Question: I've been trying to figure out how to get the products that match a certain category id but I have been unable to figure out how to move from category to products.
How would a query that basically selects all products that match a certain category id look?

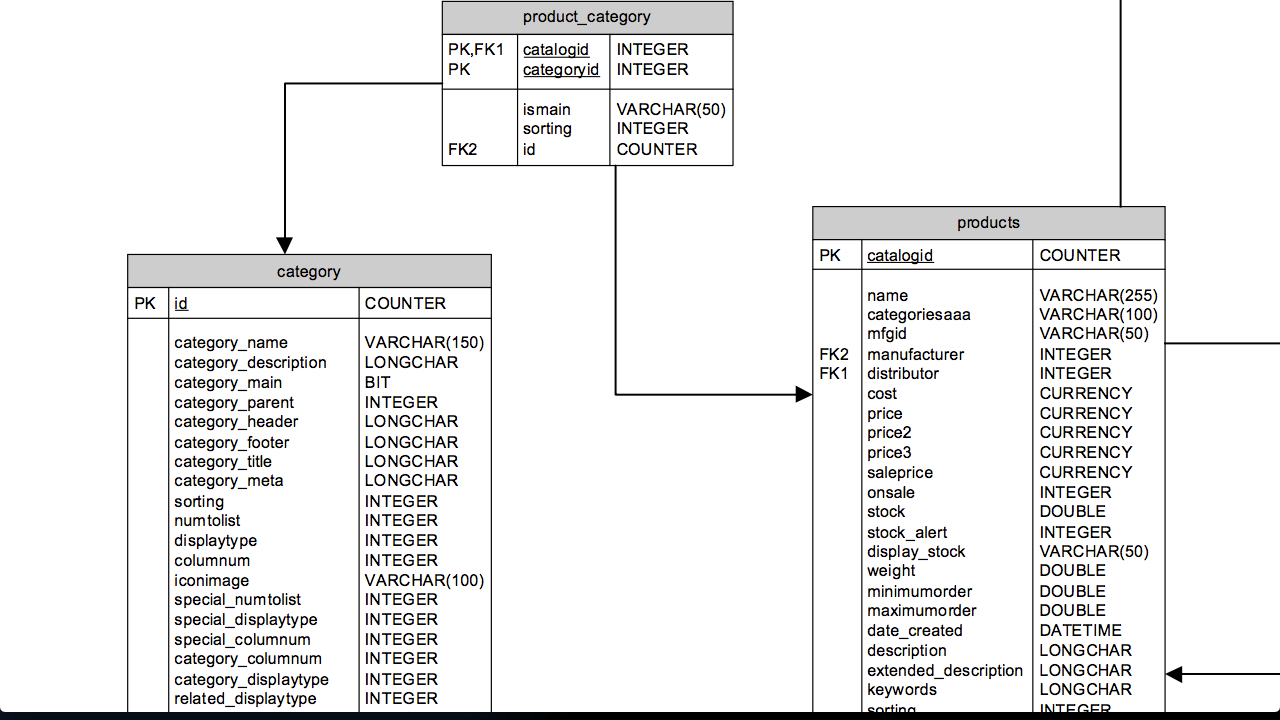
Answer: This should work:
'''
SELECT products.*
FROM products,
product_category
WHERE product_category.categoryid = CATEGORY_ID
AND products.catalogid = product_category.catalogid
'''
Or if you prefer a join:
'''
SELECT products.*
FROM products
INNER JOIN product_category ON products.catalogid = product_category.catalogid
WHERE product_category.categoryid = CATEGORY_ID
'''
Simply replace 'CATEGORY_ID' by the ID of the category you wish to select.
'product_category' is a link table, joining the tables 'products' and 'product_category' together: it contains the 'catalogid', referencing the ID of the category, and 'catalogid', referencing the ID of the product.